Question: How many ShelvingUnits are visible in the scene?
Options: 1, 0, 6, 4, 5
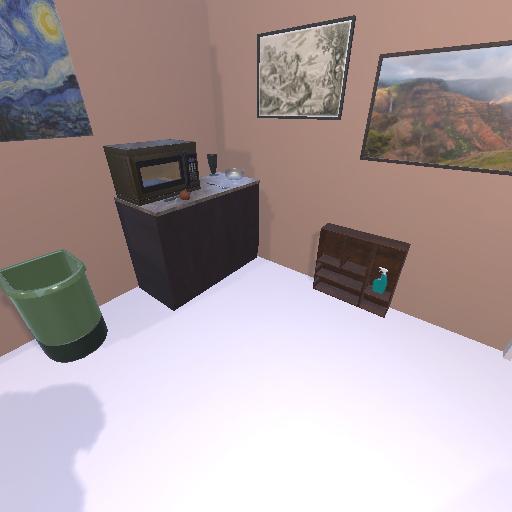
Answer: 1